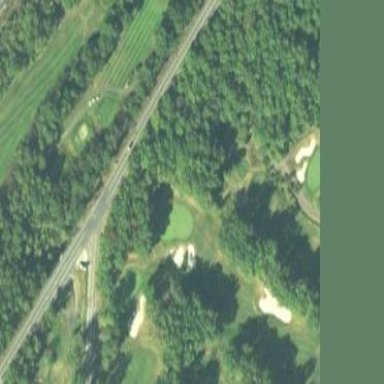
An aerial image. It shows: Grassy area designated as golf fairway.